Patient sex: M
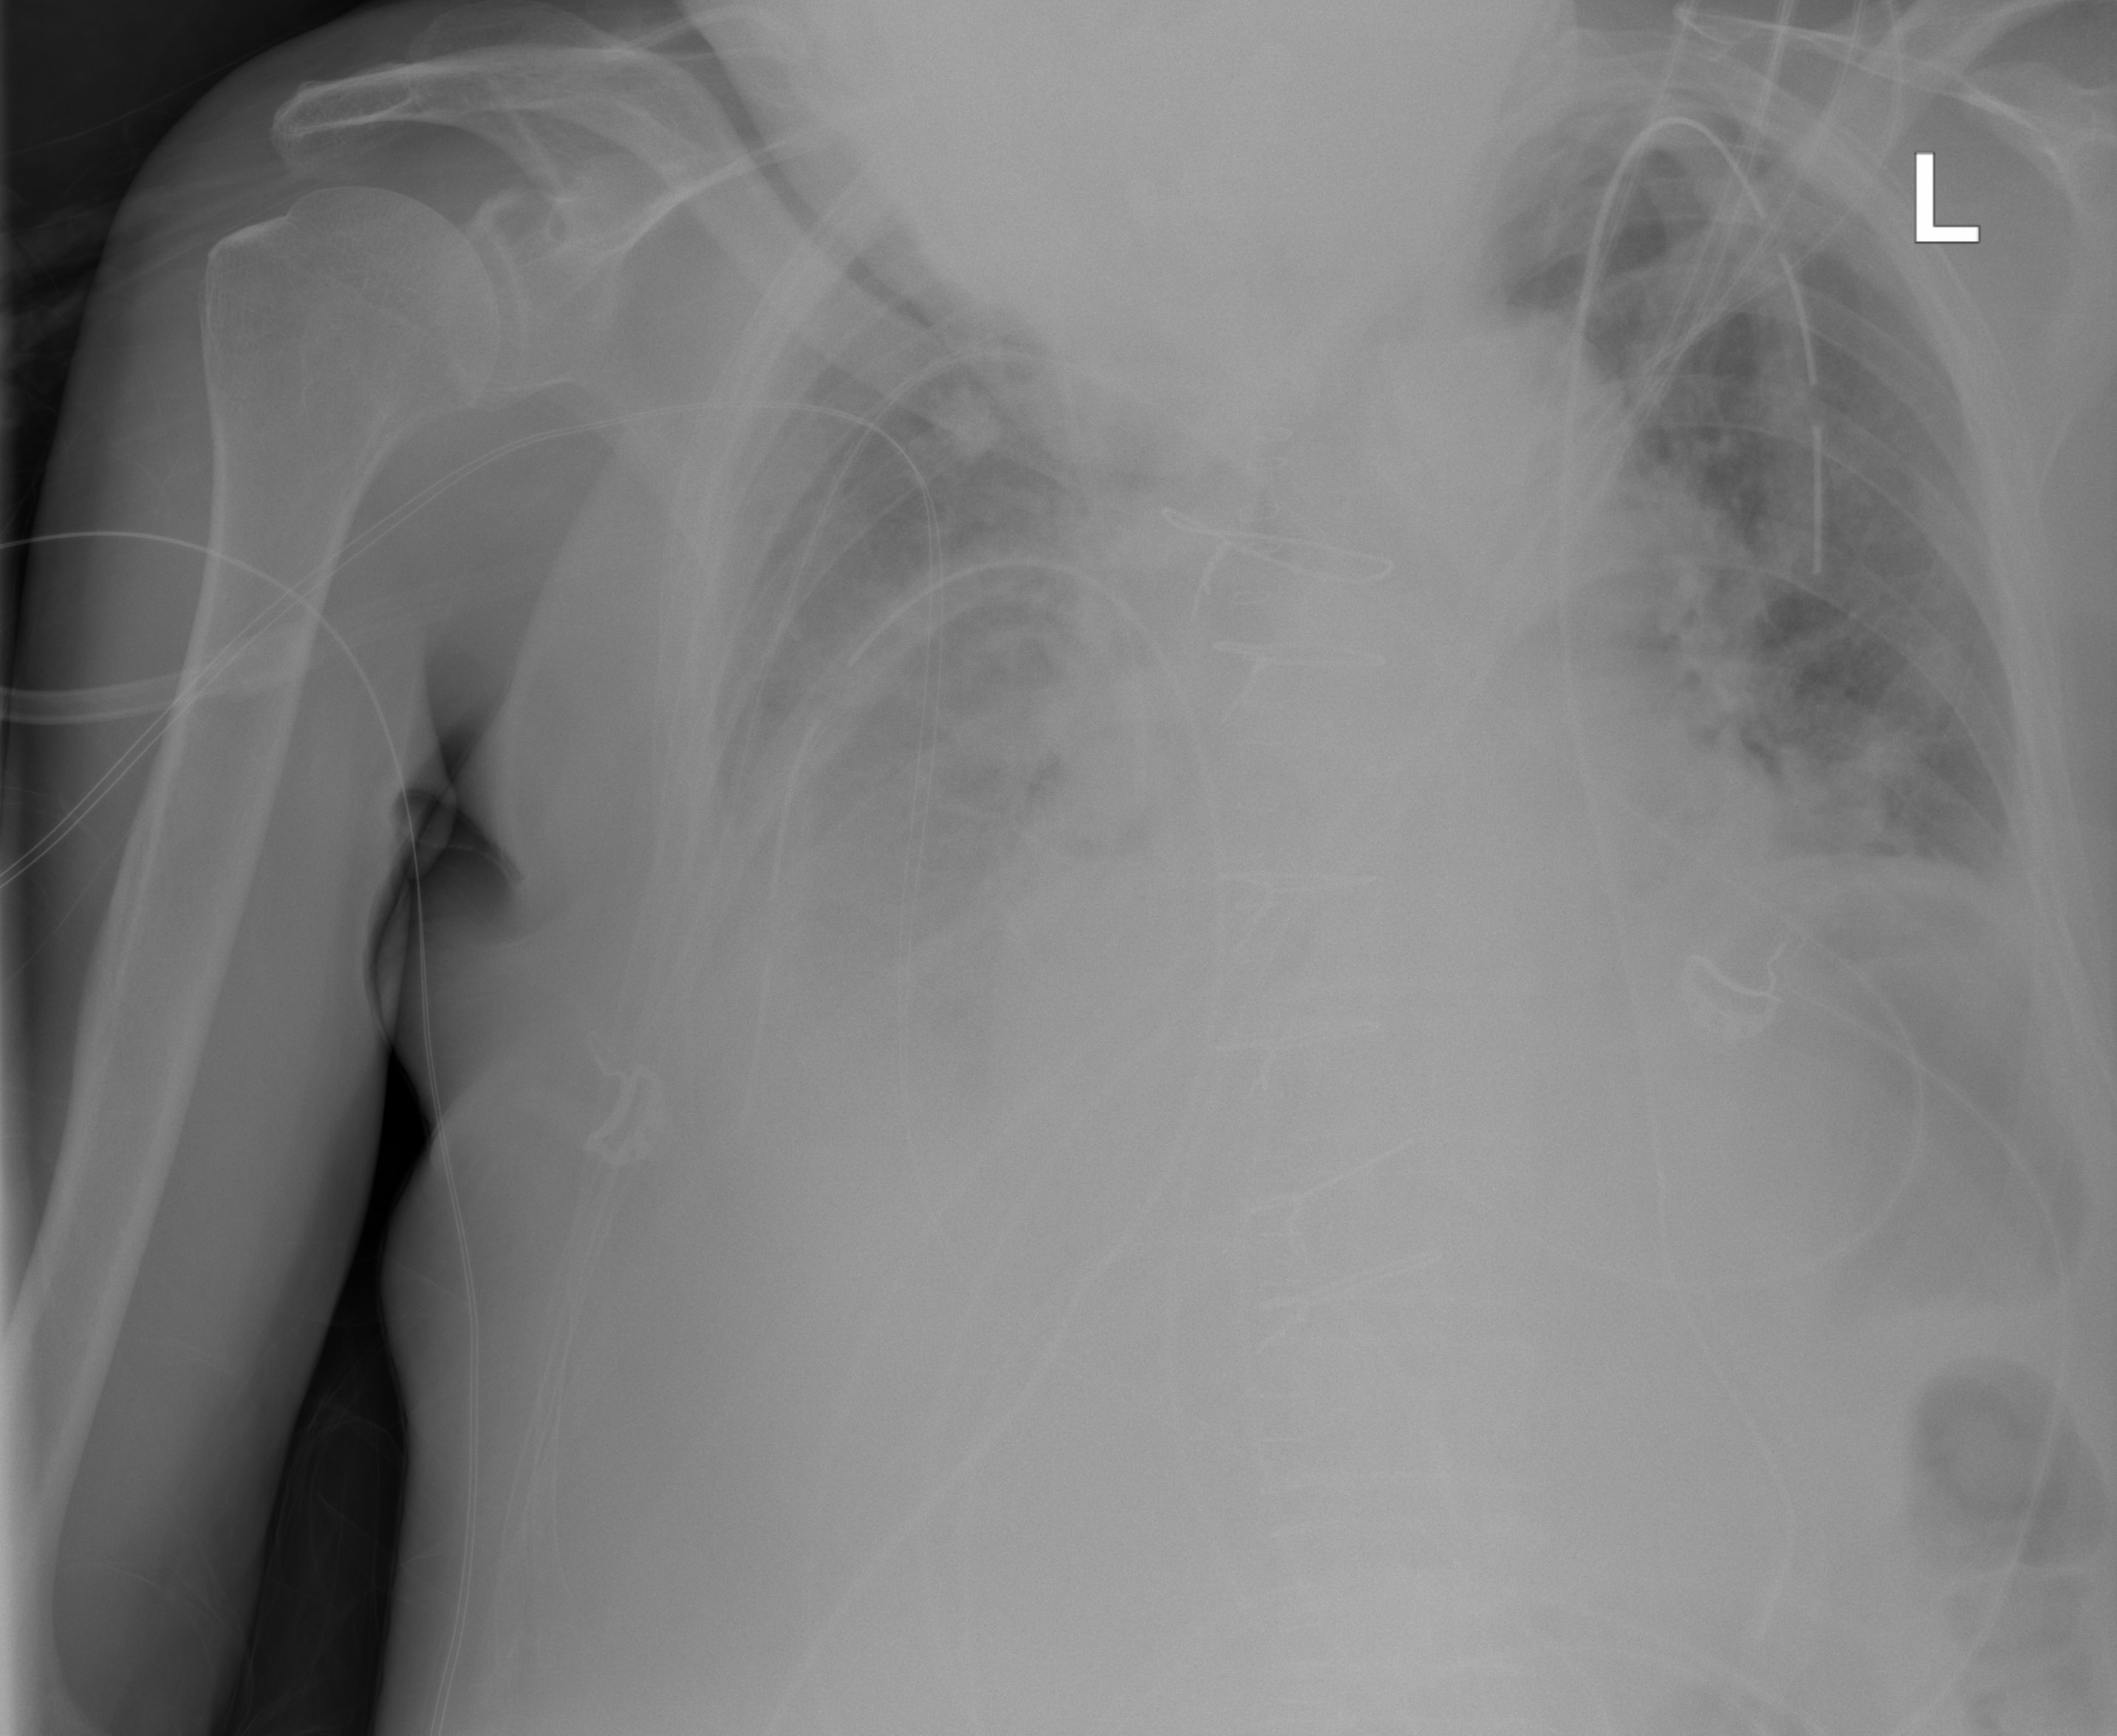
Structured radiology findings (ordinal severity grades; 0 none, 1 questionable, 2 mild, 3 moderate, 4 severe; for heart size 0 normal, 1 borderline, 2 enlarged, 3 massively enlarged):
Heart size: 0
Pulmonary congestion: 2
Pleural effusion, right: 3
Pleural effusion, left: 3
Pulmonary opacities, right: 0
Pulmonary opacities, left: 0
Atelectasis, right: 3
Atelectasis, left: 2